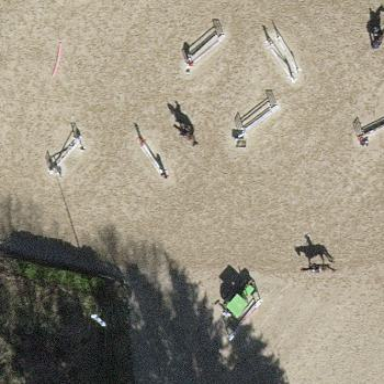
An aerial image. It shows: Equestrian pitch for leisure land activities.